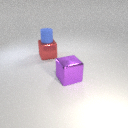
small blue rubber cylinder above large red metal cube